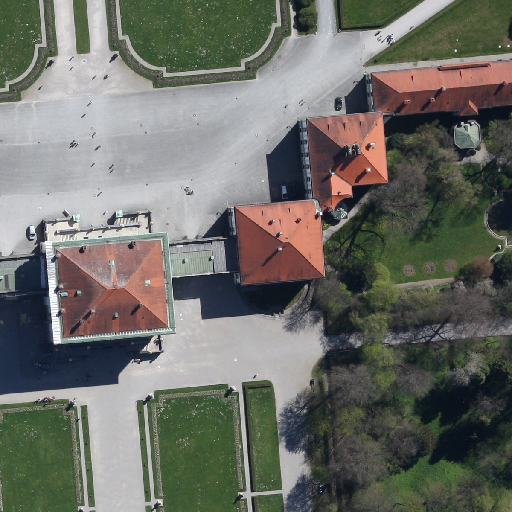
Referring expression: sidewalk